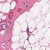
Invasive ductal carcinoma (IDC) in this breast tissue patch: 0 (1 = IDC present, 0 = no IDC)